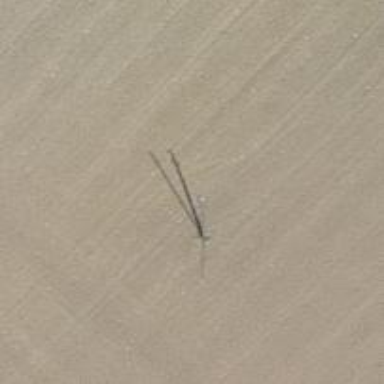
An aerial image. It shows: Power pole.